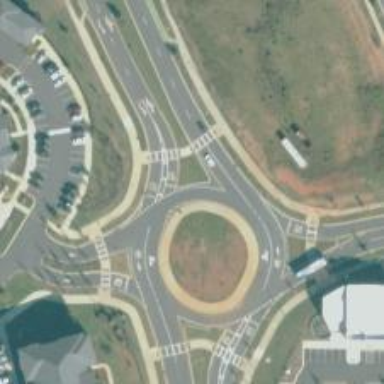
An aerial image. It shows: Tertiary road with asphalt surface leading to roundabout.